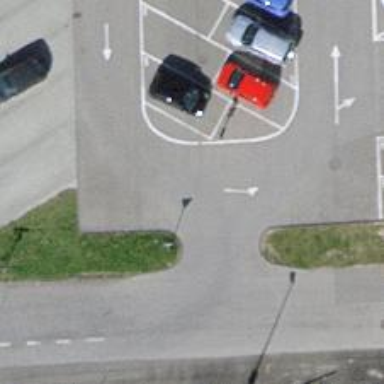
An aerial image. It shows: Road serving as parking aisle.